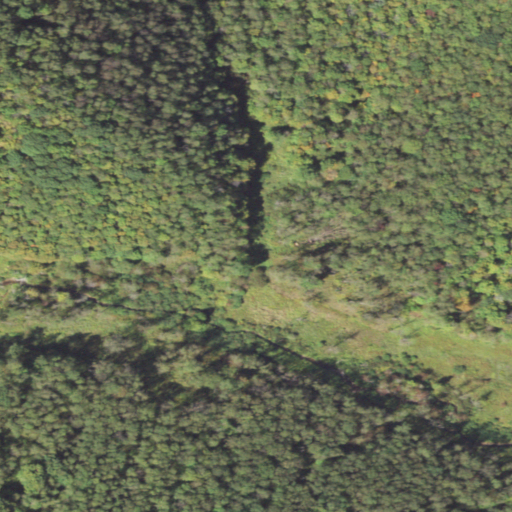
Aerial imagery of valley in Pennsylvania named Hickory Point Hollow containing deciduous forest and pasture